Field crop: maize
Growth stage: 2
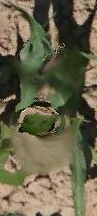
Species: maize